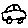
Label: car